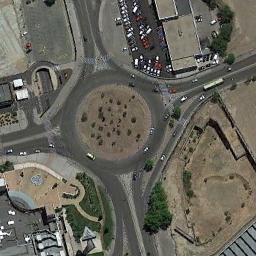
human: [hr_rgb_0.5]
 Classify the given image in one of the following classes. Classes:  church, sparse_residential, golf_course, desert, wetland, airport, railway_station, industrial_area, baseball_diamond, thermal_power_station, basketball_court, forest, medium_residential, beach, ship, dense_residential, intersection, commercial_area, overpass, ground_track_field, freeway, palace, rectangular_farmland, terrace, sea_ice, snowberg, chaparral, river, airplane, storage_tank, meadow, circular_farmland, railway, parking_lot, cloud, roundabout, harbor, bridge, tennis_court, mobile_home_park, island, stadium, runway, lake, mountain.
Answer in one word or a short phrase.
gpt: roundabout